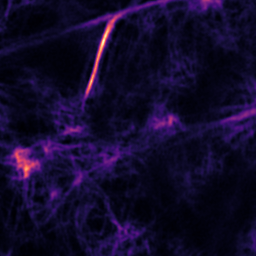
Label: Super-resolution F-actin image